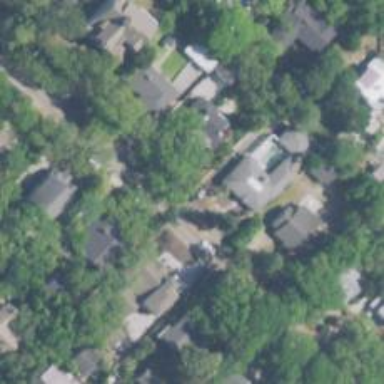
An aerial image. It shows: Neighborhood.